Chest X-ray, AP view. Patient: 49 years old, sex M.
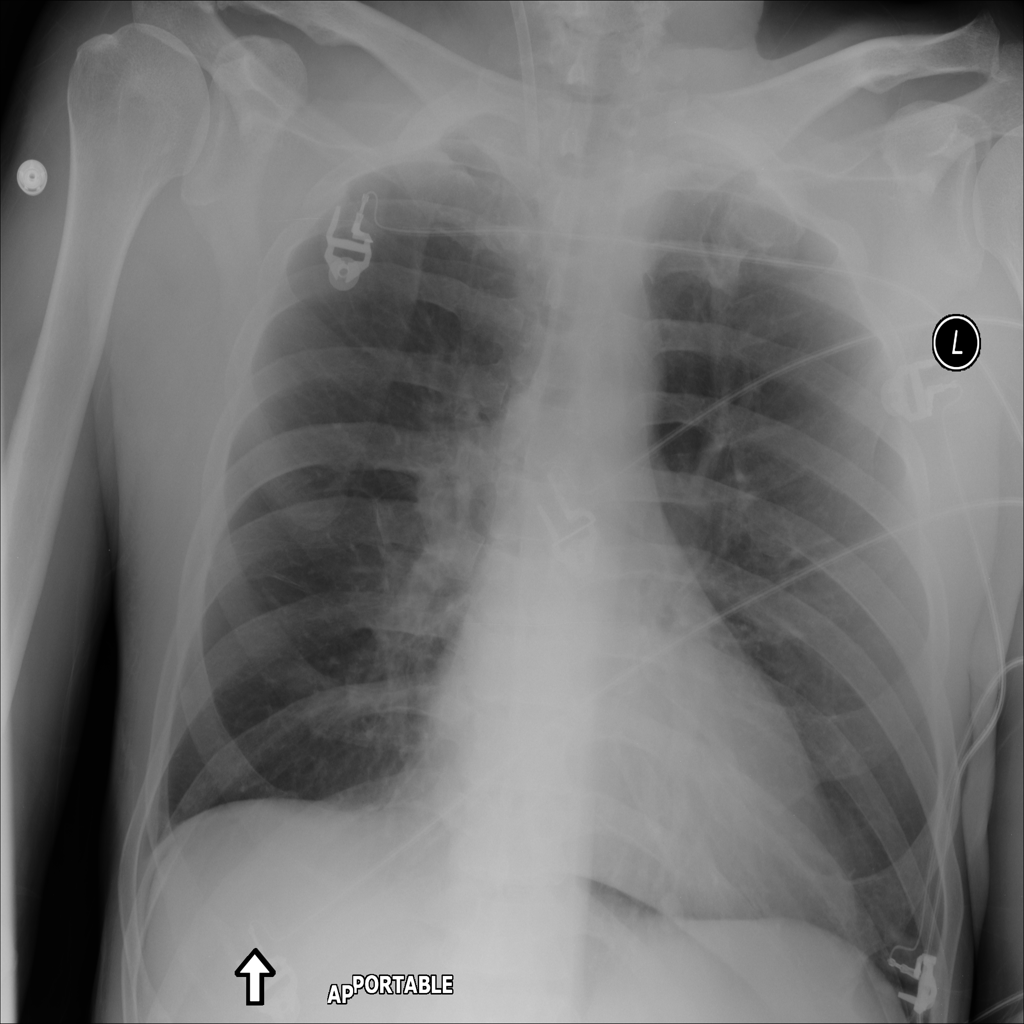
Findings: No Finding